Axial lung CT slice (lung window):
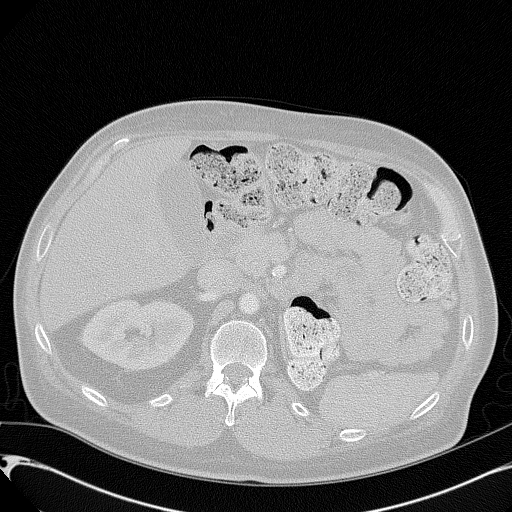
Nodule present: no